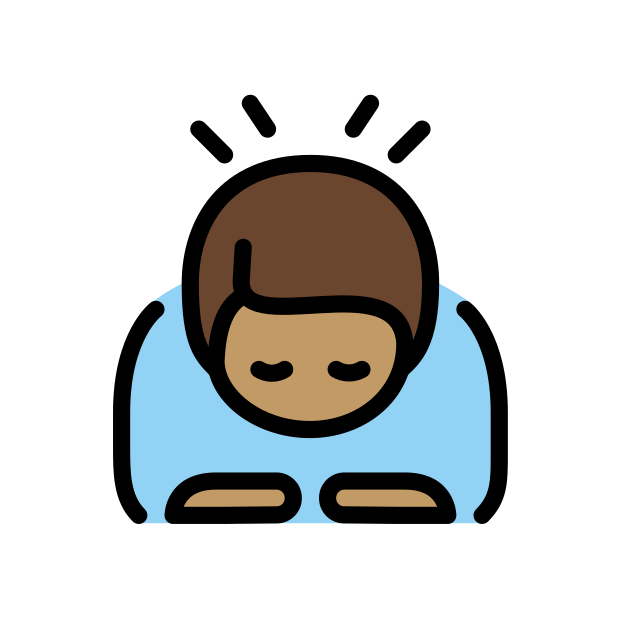
man bowing: medium skin tone